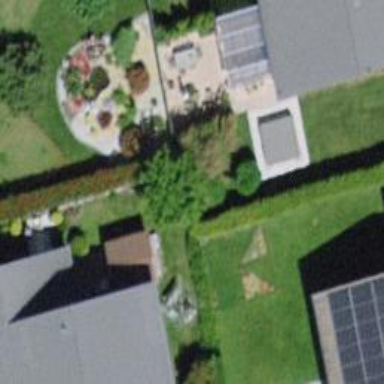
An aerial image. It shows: Hedge acting as barrier.